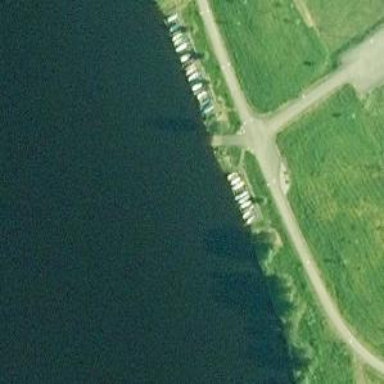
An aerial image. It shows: Slipway on leisure land.